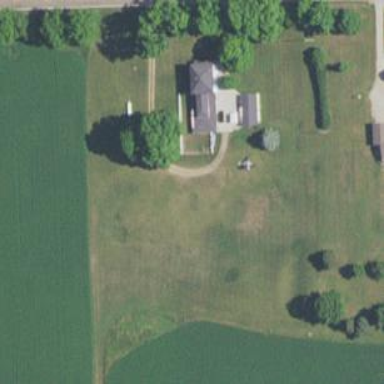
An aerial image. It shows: Driveway.